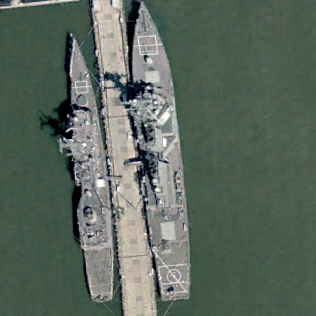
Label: destroyer